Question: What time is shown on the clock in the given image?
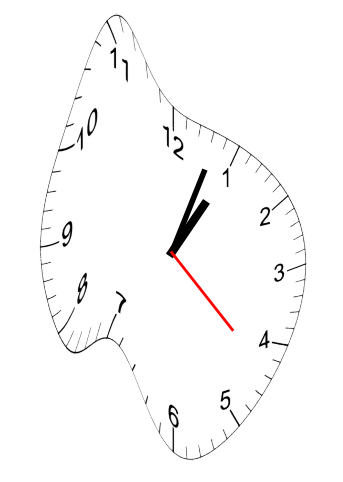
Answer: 01:03:22